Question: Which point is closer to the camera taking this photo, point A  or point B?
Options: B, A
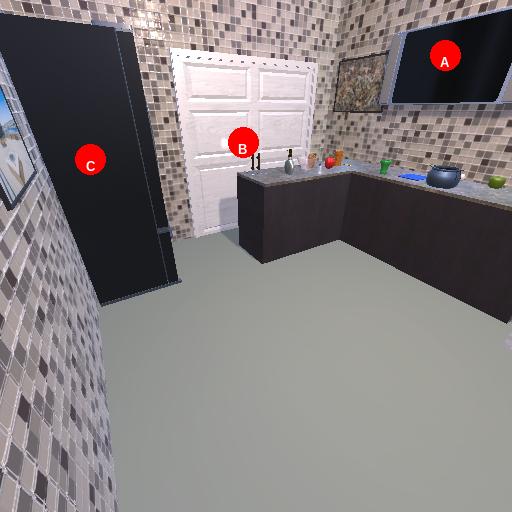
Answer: B